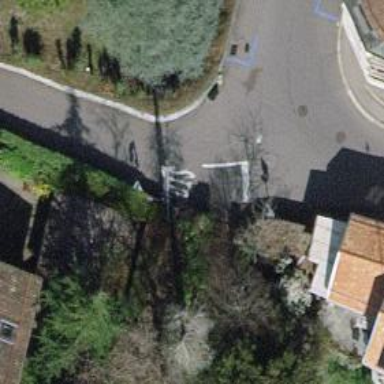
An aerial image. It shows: Gate.